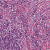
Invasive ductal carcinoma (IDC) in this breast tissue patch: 1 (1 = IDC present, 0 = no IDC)